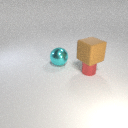
large brown rubber cube above small red metal cylinder